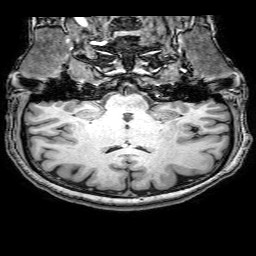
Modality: T1w
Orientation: sagittal
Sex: female
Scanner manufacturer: philips
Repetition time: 0.008217 s
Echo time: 0.0038 s